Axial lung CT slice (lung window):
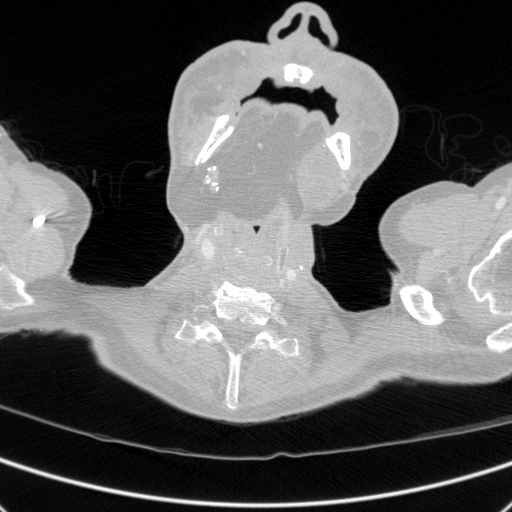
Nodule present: no